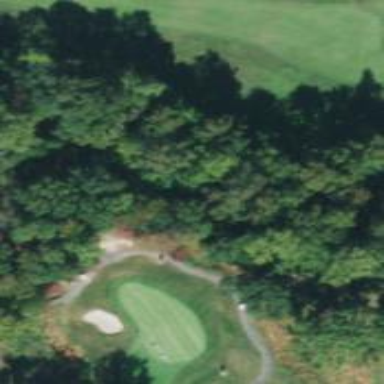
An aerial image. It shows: Path for both roads and golfers.